Aerial crown-view tile of a tropical tree (Barro Colorado Island, Panama), acquired 20241014:
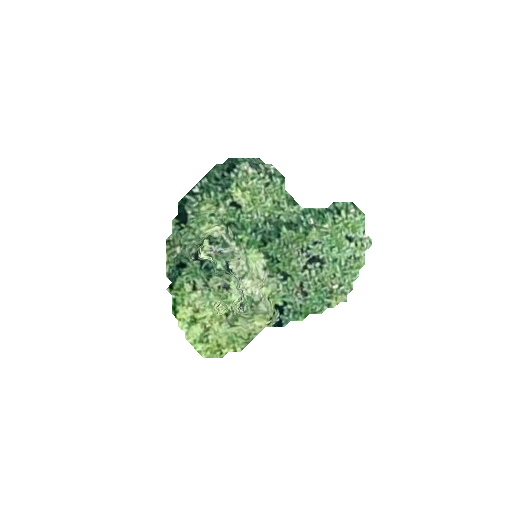
Species: Miconia argentea
GBIF accepted scientific name: Miconia argentea
Crown area: 42.025 m²